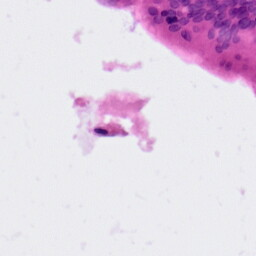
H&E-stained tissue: Colon